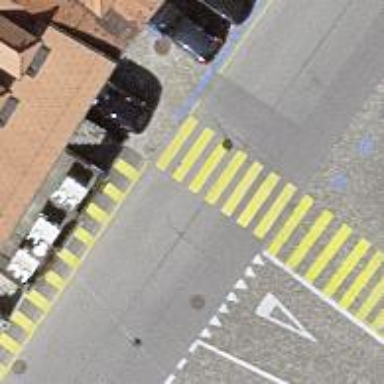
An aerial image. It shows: Zebra crossing on the road.